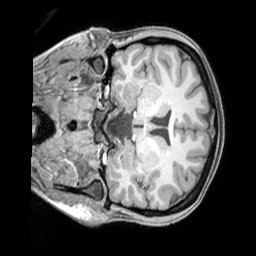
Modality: T1w
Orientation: coronal
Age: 27
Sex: female
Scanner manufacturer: siemens
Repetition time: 2.3 s
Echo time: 0.00226 s